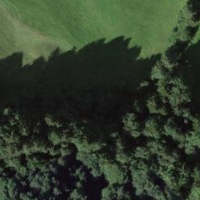
EUNIS habitat code: 44
Species observed at this site:
Conocephalum conicum